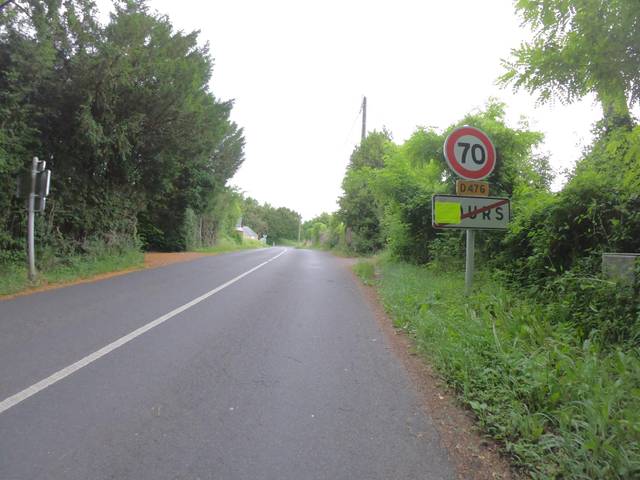
Region: France
Coordinates: 47.434, 0.6735